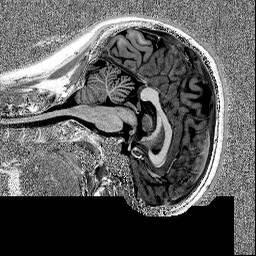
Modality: MP2RAGE
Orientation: sagittal
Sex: female